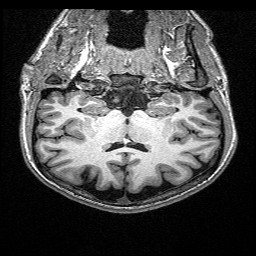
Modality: T1w
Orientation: sagittal
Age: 27
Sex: female
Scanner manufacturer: siemens
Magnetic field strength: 3 T
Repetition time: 2.4 s
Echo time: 0.03 s